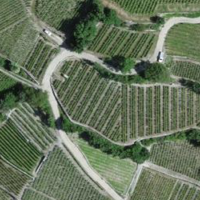
EUNIS habitat code: 40
Species observed at this site:
Salvia pratensis